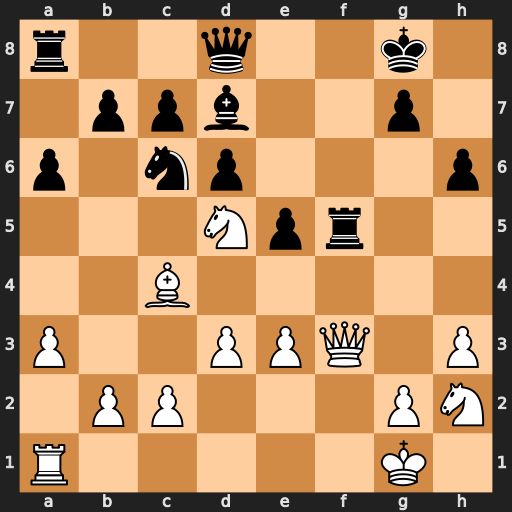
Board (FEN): r2q2k1/1ppb2p1/p1np3p/3Npr2/2B5/P2PPQ1P/1PP3PN/R5K1
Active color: w
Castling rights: -
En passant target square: -
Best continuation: Ne7+ Kh7 Nxf5